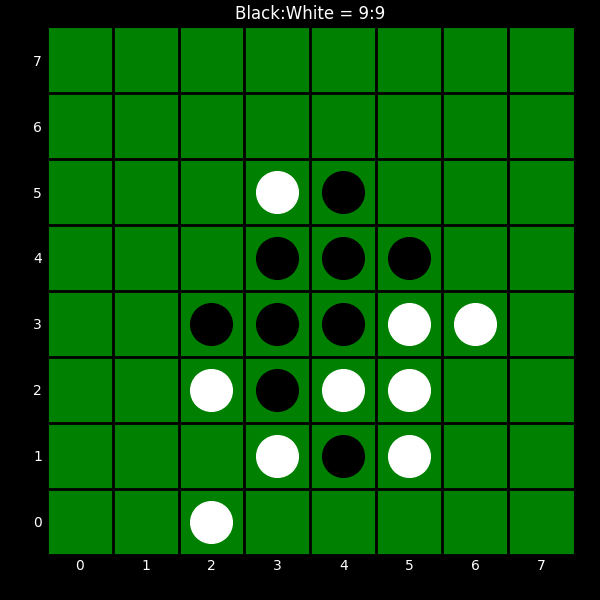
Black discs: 9
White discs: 9